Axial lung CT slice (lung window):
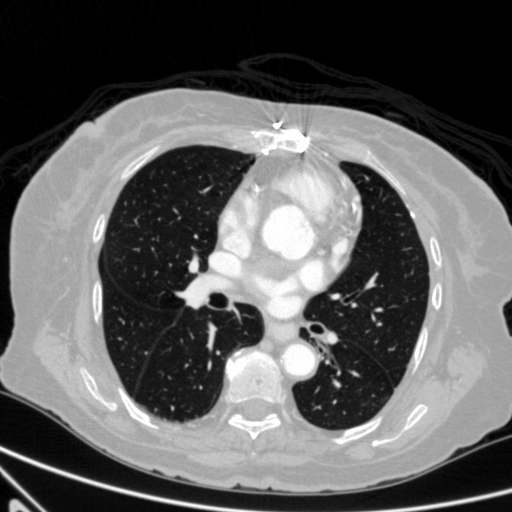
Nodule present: no